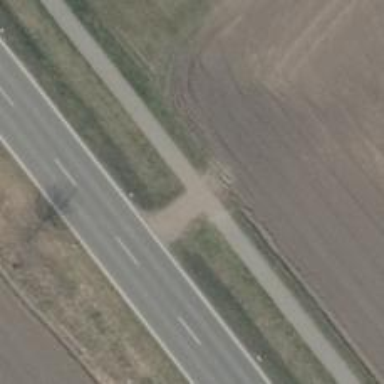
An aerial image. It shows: Asphalt path.